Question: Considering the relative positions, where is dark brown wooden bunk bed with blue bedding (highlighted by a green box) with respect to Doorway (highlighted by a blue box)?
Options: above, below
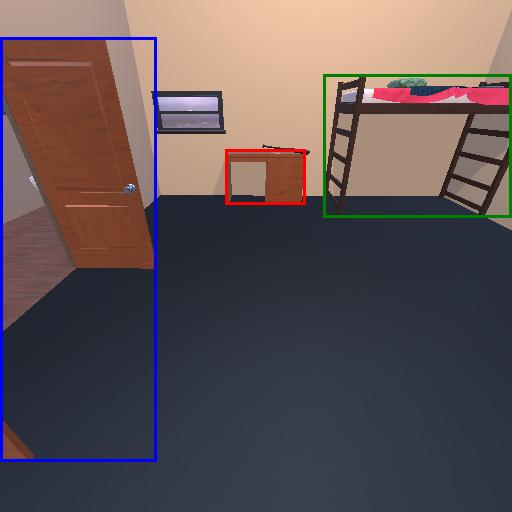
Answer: above